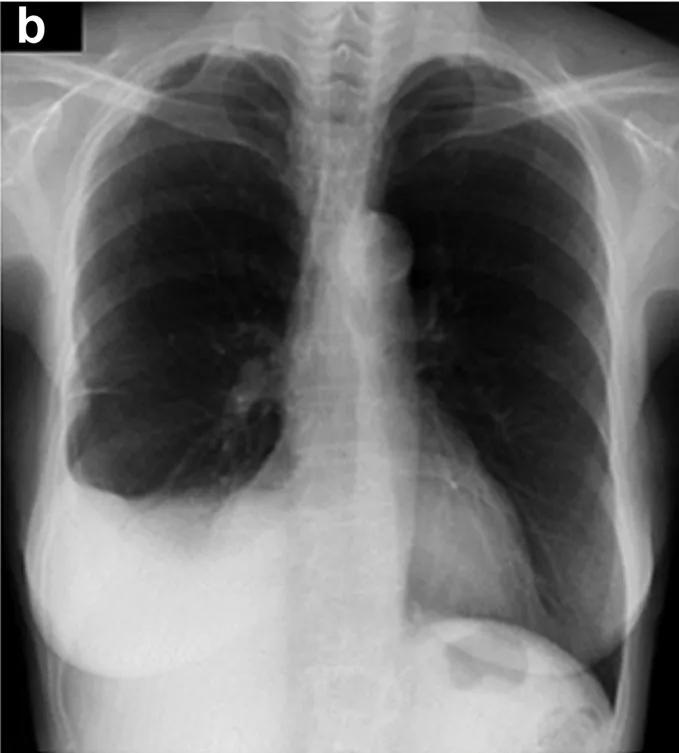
Chest radiographs. Blunting of the right costophrenic angle has progressed, and a mass is observed in the thoracic wall.
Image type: radiology (x_ray)